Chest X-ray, PA view. Patient: 28 years old, sex M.
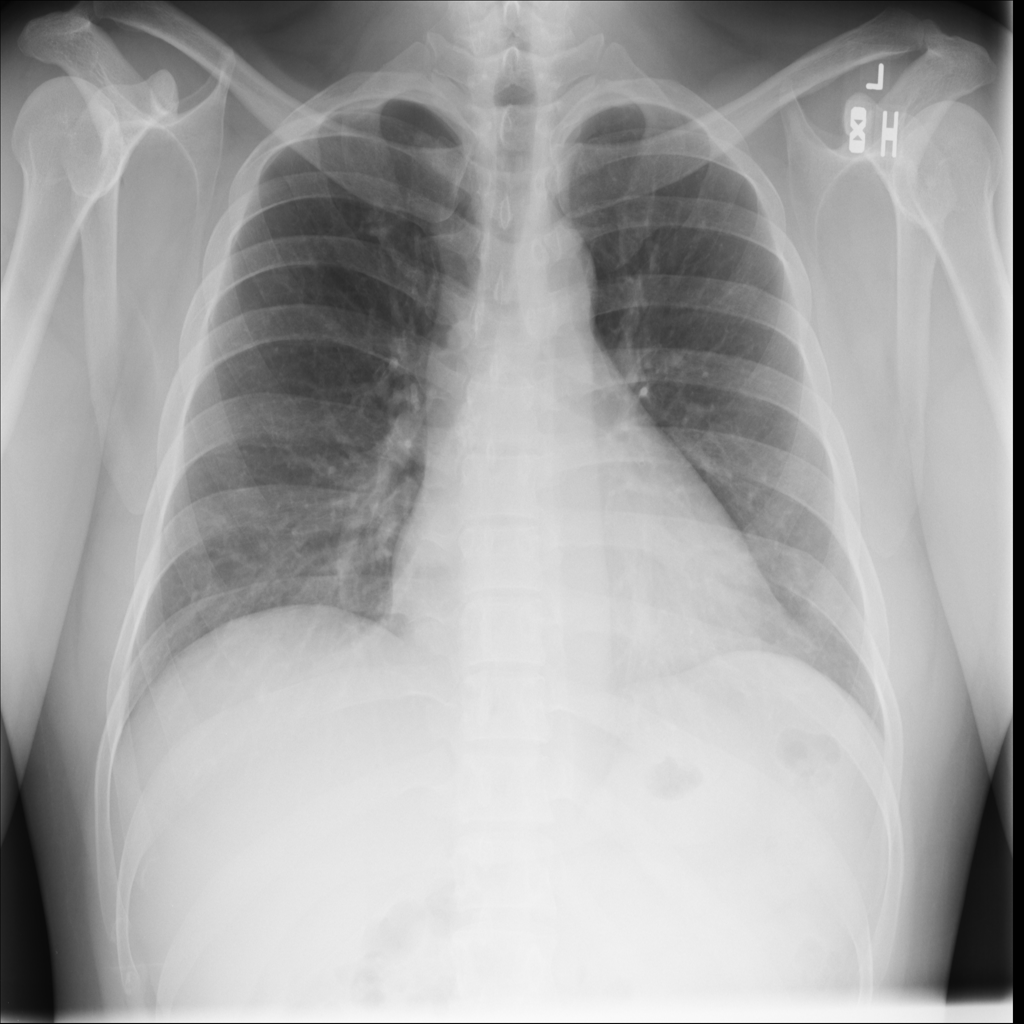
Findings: Infiltration